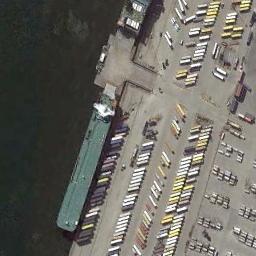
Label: ship